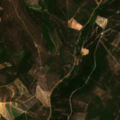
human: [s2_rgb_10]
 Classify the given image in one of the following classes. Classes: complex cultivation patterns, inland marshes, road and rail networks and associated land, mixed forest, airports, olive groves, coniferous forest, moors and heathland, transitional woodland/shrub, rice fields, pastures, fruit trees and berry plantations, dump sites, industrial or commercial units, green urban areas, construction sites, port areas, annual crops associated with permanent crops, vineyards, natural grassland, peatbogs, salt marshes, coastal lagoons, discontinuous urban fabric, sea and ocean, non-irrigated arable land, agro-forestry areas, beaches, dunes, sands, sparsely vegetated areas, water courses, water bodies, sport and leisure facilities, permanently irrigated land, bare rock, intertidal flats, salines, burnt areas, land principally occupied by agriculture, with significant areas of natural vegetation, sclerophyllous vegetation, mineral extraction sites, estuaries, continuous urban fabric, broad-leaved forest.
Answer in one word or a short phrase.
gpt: transitional woodland/shrub